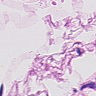
Metastatic tissue present: no